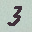
Label: 3